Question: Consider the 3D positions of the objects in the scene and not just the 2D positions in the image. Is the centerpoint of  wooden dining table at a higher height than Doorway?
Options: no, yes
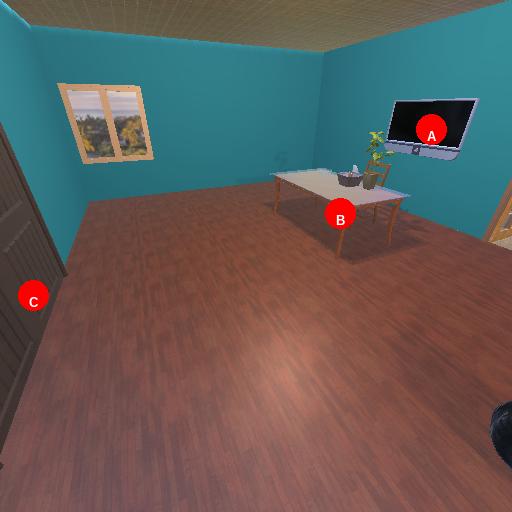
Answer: no